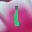
Label: 1